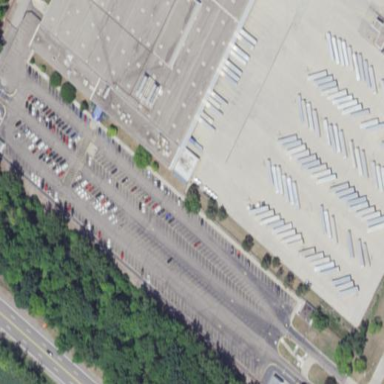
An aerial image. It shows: Parking area.